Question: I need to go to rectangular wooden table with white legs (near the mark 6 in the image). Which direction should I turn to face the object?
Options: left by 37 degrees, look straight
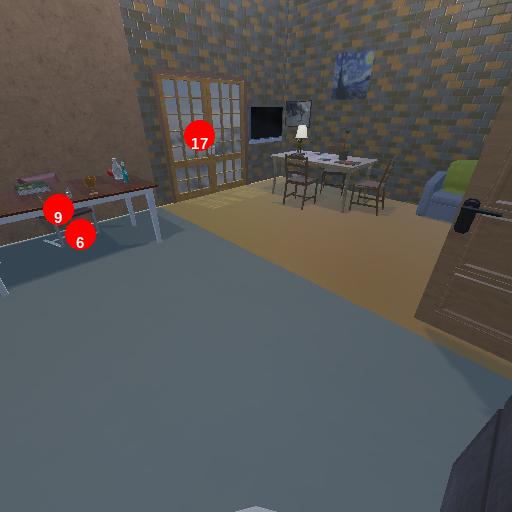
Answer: left by 37 degrees